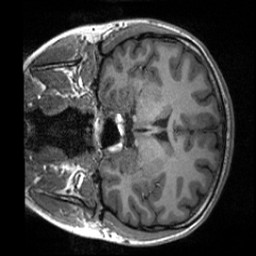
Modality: T1w
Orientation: coronal
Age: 21
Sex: female
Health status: healthy
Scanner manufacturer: siemens
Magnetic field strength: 3 T
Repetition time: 2 s
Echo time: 0.00232 s